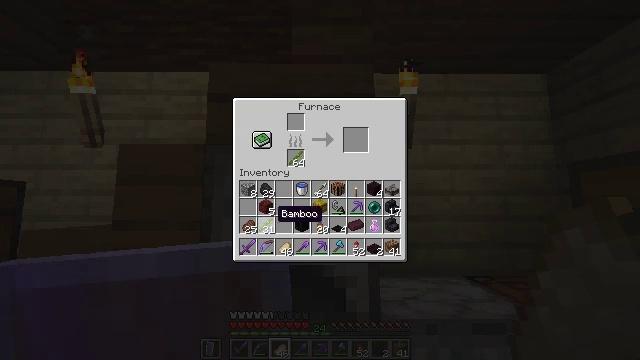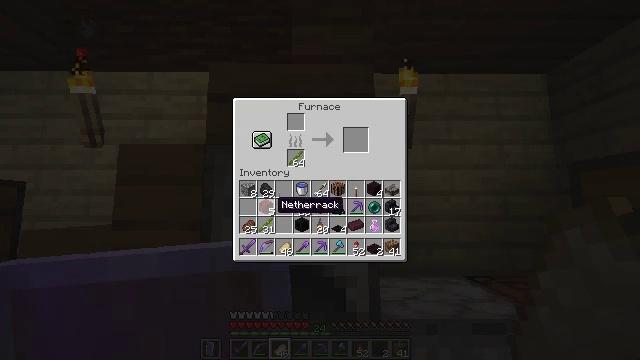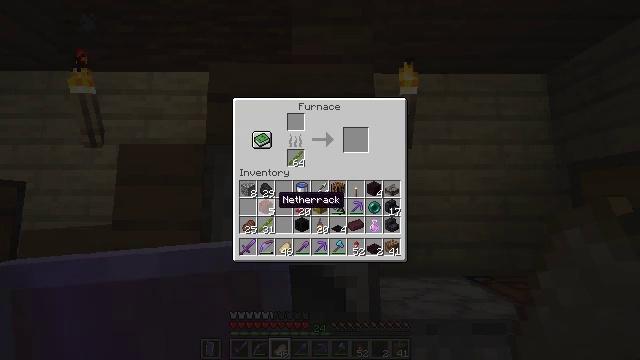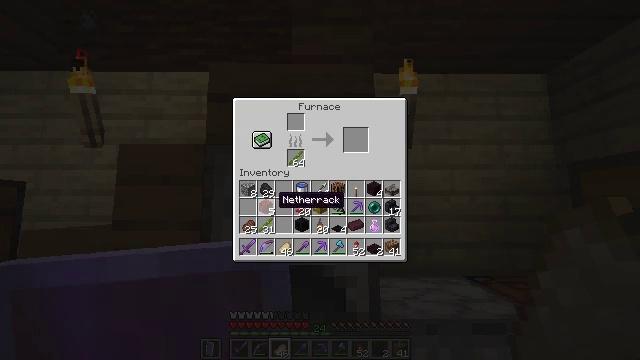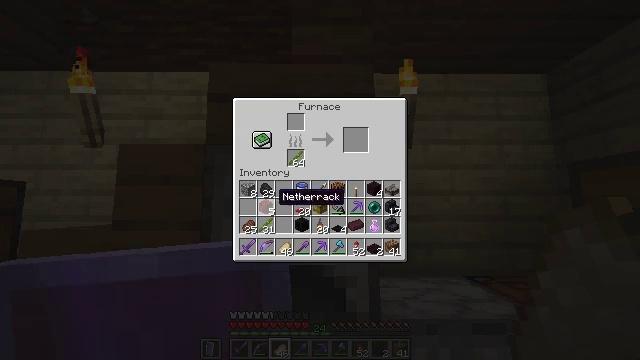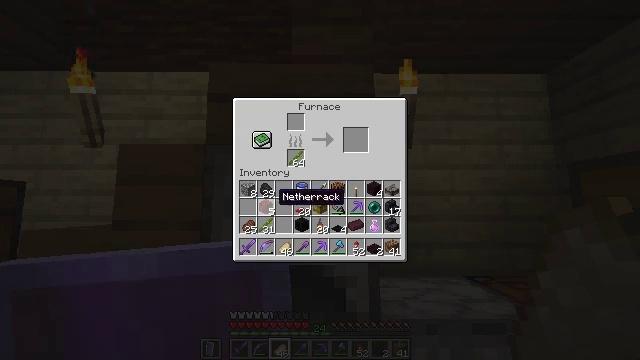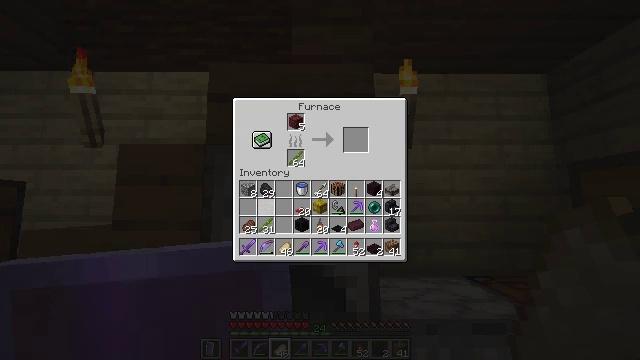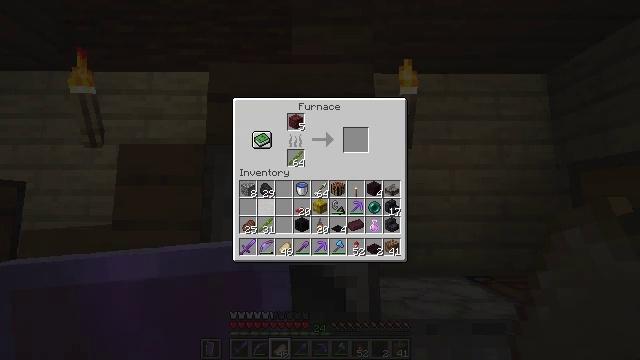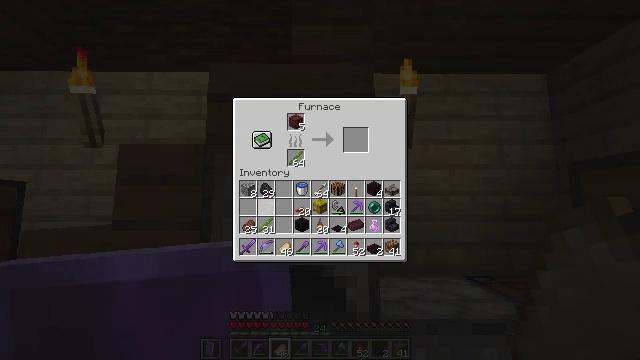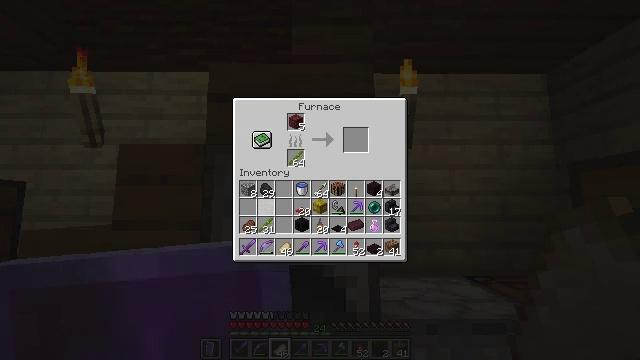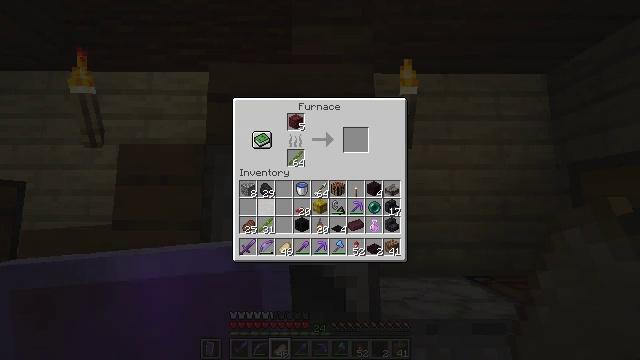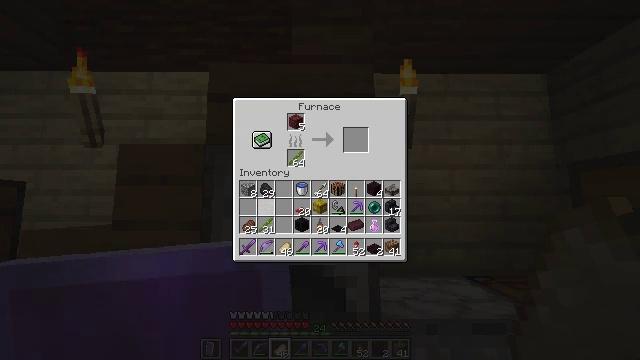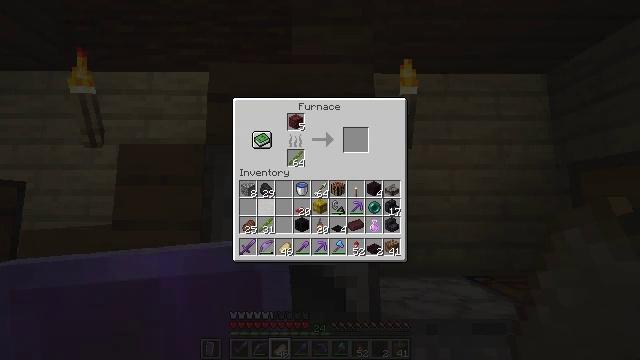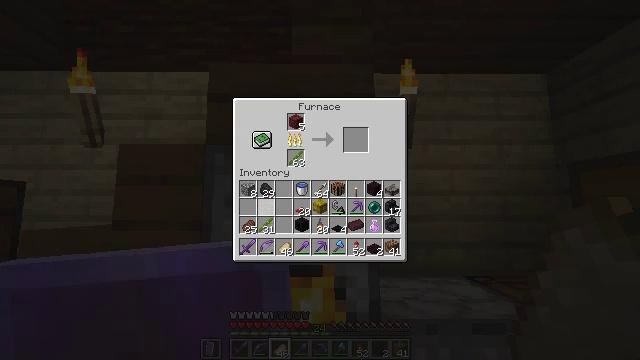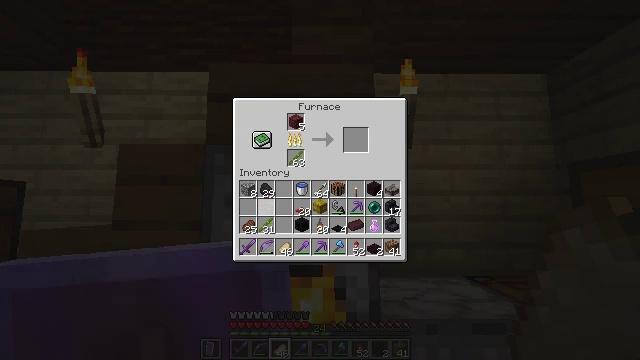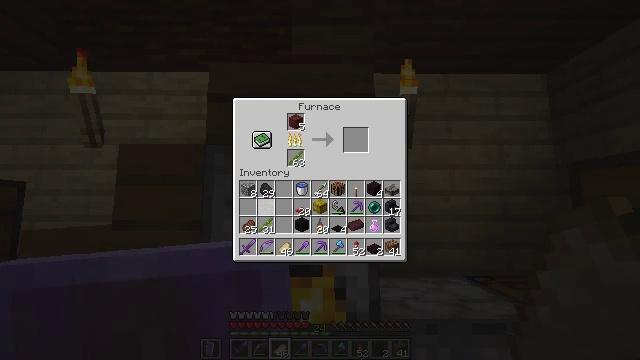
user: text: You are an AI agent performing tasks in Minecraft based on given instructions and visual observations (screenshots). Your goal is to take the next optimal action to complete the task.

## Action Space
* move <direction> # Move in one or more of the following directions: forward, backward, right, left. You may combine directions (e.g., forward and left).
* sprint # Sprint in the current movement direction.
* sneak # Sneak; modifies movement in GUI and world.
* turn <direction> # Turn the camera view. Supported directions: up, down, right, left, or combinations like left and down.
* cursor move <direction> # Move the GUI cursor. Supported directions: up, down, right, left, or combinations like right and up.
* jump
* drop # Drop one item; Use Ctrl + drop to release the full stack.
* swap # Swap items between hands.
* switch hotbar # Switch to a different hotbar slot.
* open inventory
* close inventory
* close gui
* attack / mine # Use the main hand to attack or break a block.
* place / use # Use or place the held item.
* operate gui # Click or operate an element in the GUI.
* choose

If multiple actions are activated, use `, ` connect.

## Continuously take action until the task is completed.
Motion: motion action
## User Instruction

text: Produce nether brick by using a furnace with netherrack.
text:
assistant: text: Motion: sneak, turn up
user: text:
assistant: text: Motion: sneak
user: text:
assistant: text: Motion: sneak
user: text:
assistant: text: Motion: sneak
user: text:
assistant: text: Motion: sneak
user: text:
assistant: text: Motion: sneak, attack / mine
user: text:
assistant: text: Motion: sneak, attack / mine
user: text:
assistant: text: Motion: sneak, attack / mine
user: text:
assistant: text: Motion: sneak
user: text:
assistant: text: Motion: sneak
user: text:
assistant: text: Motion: sneak
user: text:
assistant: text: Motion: sneak
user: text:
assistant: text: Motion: no_op
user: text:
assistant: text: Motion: no_op
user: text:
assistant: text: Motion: no_op
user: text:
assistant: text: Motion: no_op
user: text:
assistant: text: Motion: no_op
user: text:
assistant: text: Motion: no_op
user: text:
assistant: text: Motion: no_op
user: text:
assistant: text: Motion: no_op
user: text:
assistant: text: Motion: no_op
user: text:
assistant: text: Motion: no_op
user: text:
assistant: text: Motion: no_op
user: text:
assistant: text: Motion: turn right and down
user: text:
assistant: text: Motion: turn right and down
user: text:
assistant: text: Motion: turn right and down
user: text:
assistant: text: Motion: no_op
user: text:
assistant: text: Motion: no_op
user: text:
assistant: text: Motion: no_op
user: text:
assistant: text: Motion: no_op